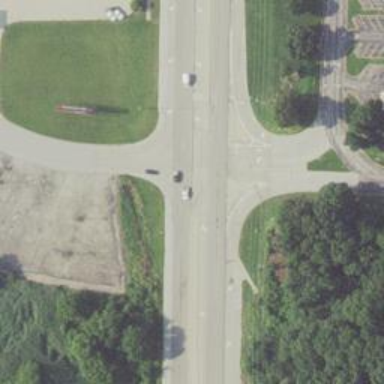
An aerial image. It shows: Road with "through" markings.